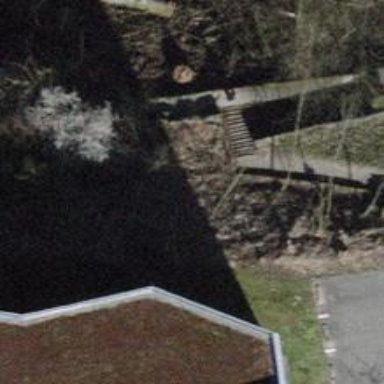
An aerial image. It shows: Road with steps.